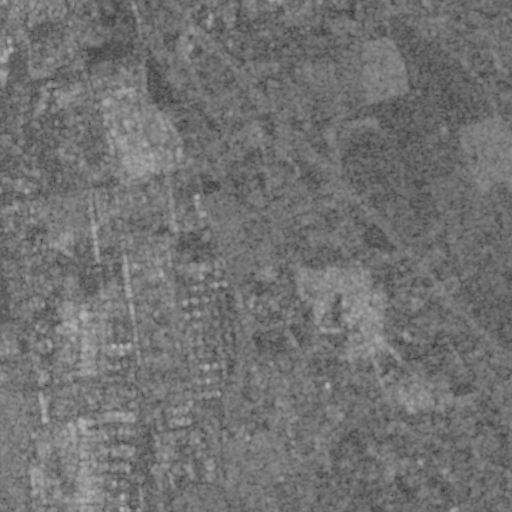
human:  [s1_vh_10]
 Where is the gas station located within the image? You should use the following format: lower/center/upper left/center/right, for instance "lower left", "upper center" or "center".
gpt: The gas station is located in the center of the image.
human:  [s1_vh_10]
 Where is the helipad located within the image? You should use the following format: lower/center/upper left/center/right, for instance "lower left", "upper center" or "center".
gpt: The helipad is located in the upper right of the image.
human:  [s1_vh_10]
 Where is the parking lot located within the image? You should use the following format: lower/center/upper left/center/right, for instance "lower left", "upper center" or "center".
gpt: The parking lot is located in the lower left of the image.
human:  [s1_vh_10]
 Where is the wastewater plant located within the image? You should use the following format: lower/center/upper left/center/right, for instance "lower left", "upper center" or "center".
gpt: The wastewater plant is located in the upper right of the image.
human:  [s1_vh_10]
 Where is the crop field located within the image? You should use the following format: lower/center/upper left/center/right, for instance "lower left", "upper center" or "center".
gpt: There is no crop field in the image.

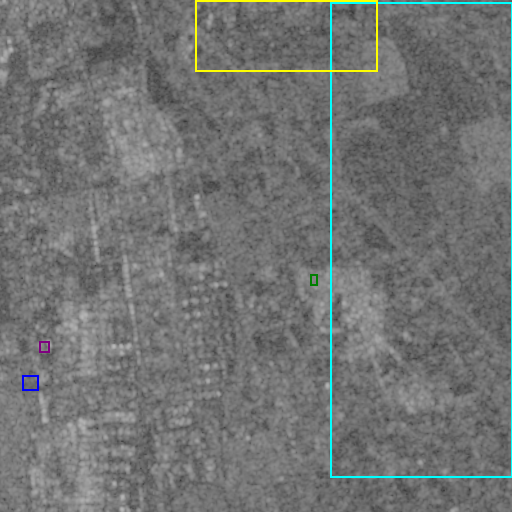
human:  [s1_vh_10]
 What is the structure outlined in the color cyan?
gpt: The structure outlined in cyan is a crop field.
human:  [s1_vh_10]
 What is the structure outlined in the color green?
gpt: The structure outlined in green is a park.
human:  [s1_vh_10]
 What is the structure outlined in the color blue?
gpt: The structure outlined in blue is a parking lot.
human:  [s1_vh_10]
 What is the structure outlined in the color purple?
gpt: The structure outlined in purple is a storage tank.
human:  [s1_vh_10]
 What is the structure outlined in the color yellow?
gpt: The structure outlined in yellow is a wastewater plant.
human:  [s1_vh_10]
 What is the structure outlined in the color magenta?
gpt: There is no magenta outline.